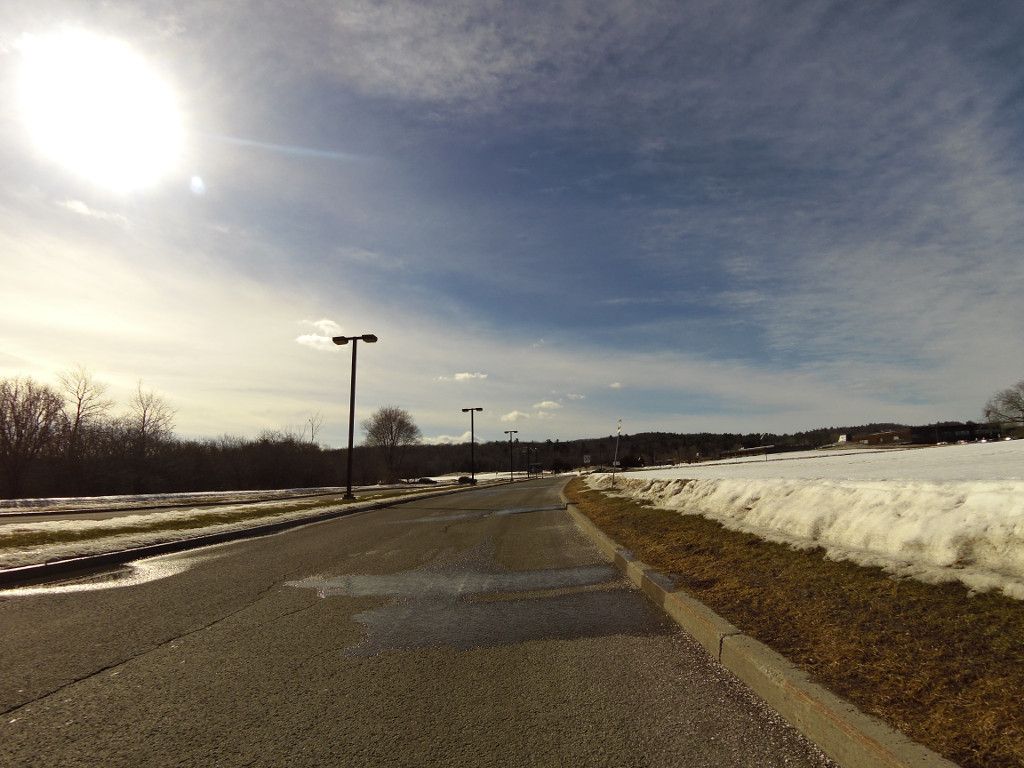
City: ottawa-gatineau